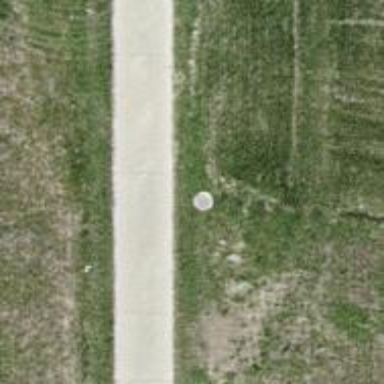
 commonly used for agricultural purposes."